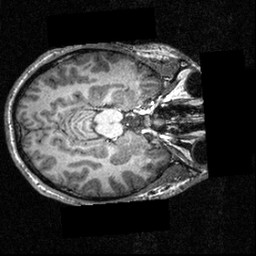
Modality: T1w
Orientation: axial
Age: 21
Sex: male
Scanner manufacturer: siemens
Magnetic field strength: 3.951 T
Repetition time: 1.5 s
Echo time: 0.00335 s